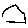
Label: hexagon